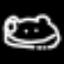
Label: frog